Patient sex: F
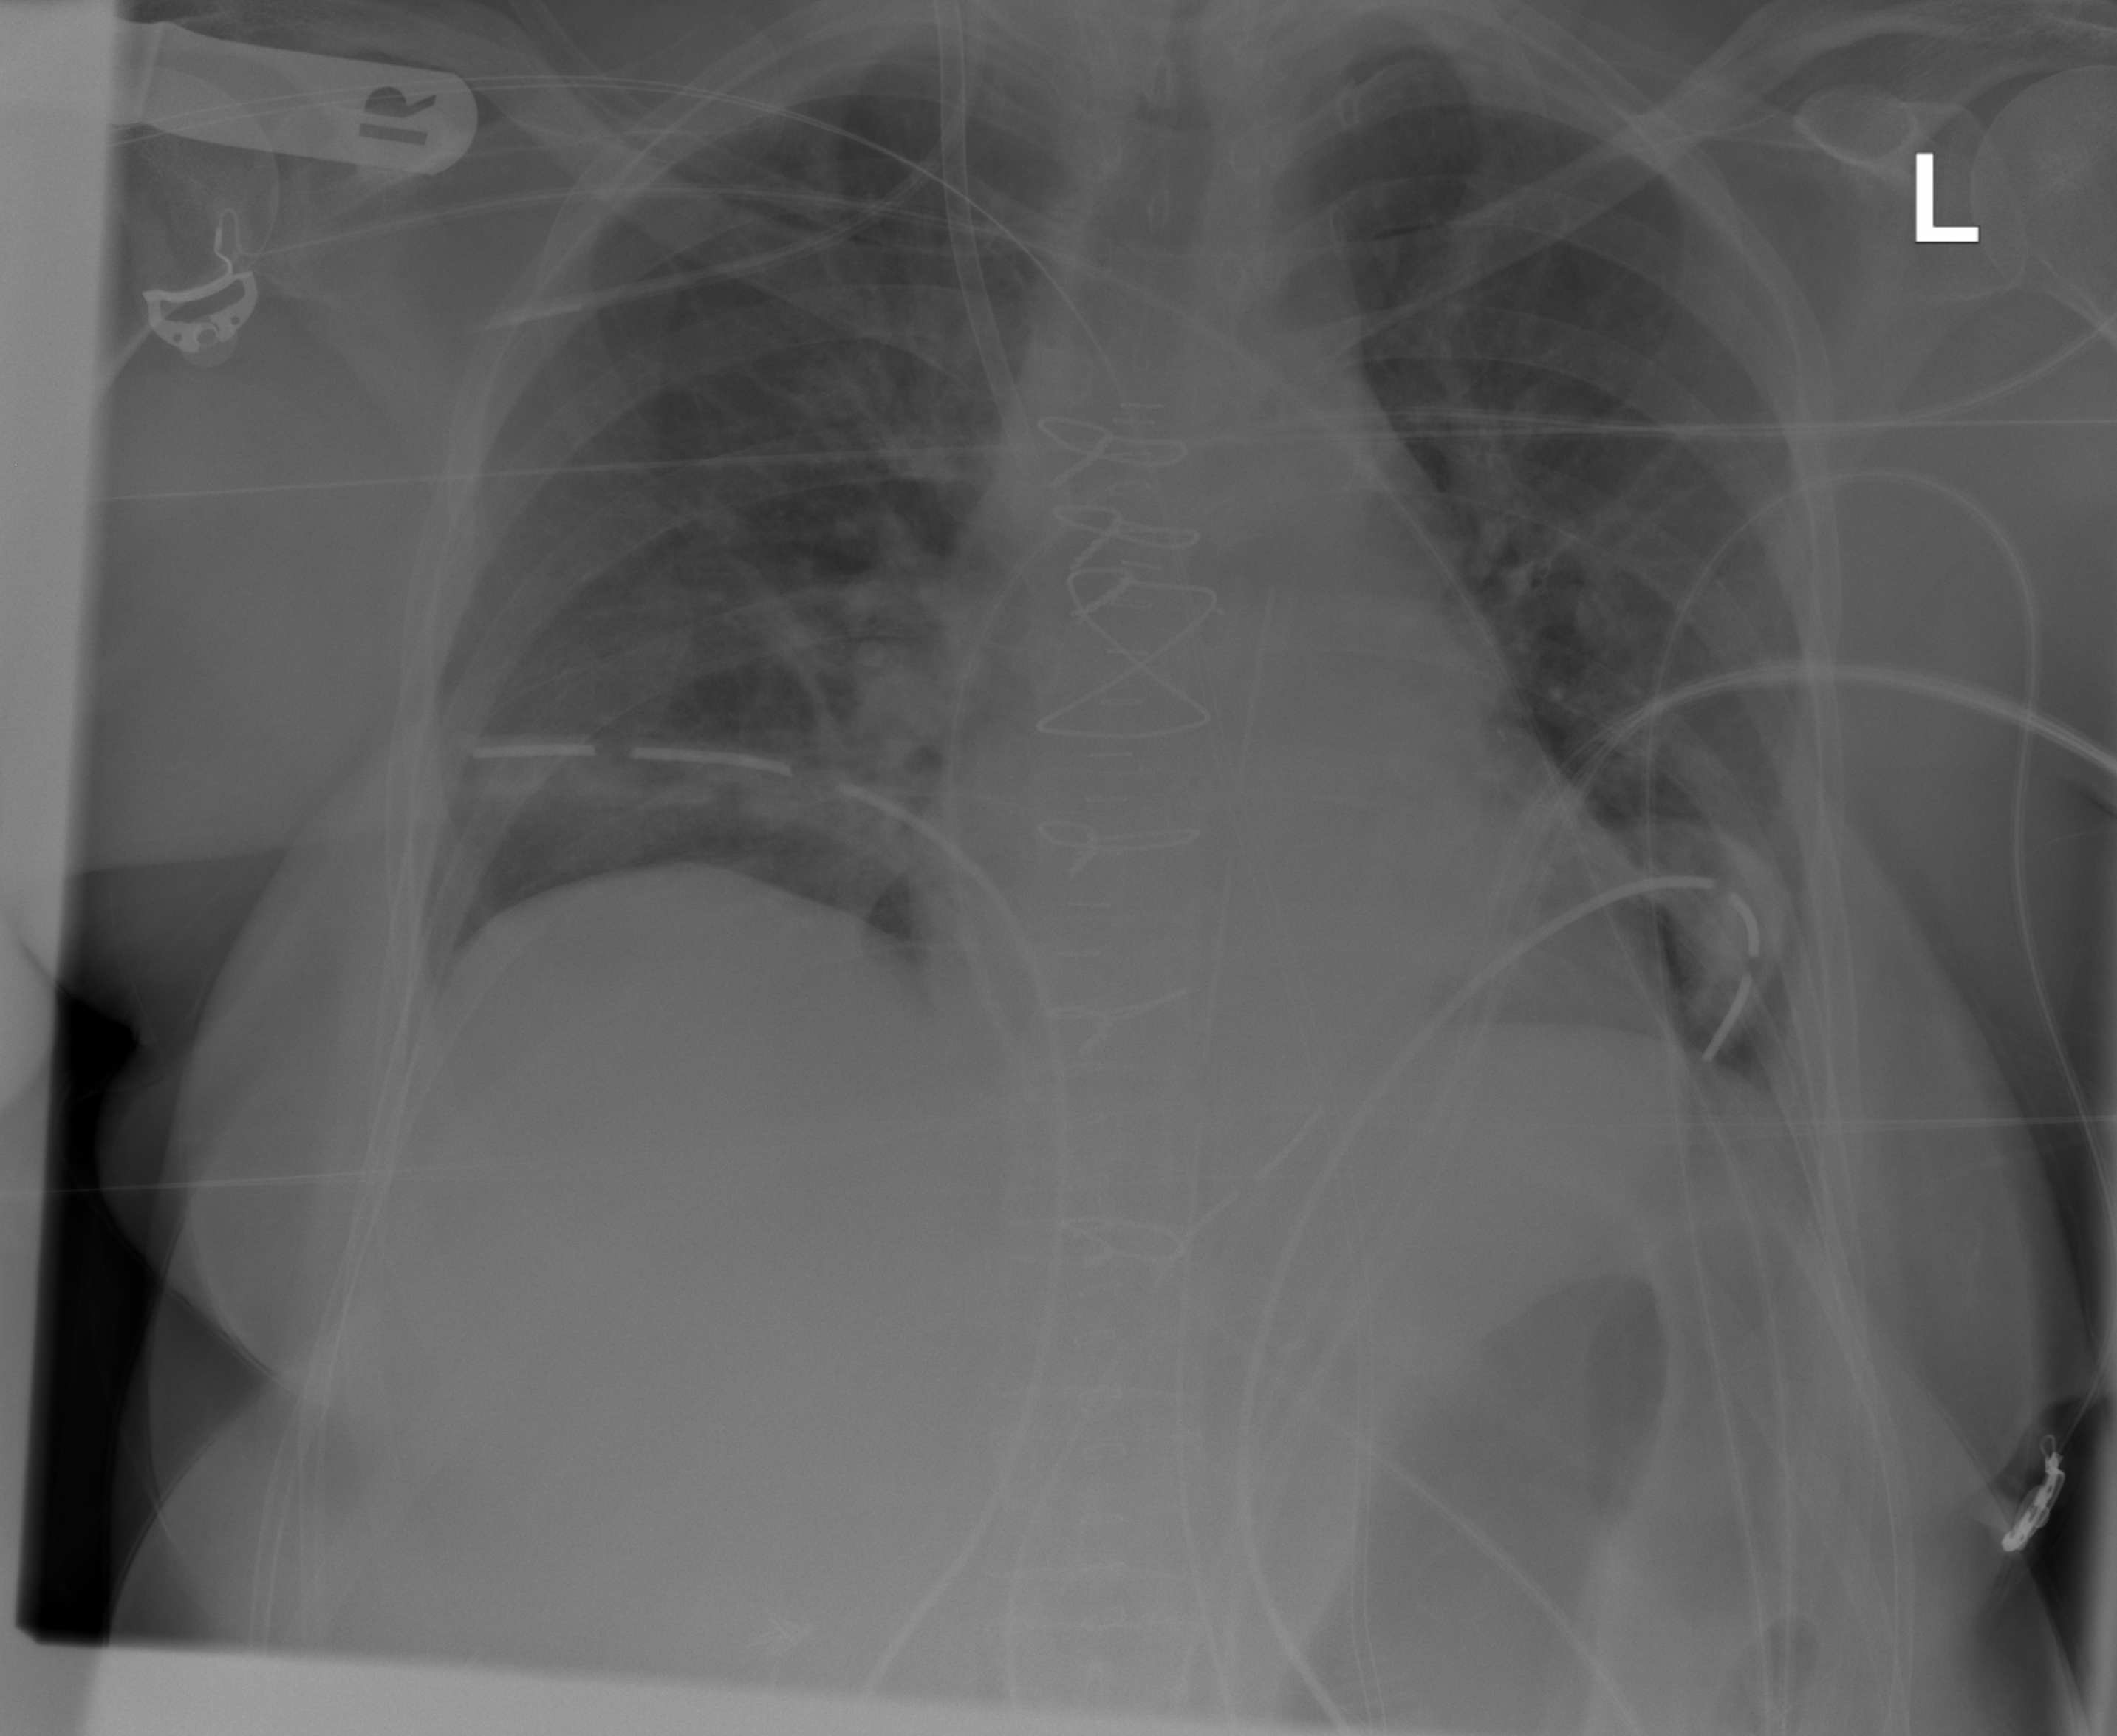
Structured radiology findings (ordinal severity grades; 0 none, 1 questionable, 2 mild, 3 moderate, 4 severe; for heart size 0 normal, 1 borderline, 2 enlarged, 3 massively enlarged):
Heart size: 1
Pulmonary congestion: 0
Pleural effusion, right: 0
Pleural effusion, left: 0
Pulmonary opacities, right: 0
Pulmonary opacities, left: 0
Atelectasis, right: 2
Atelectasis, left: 2